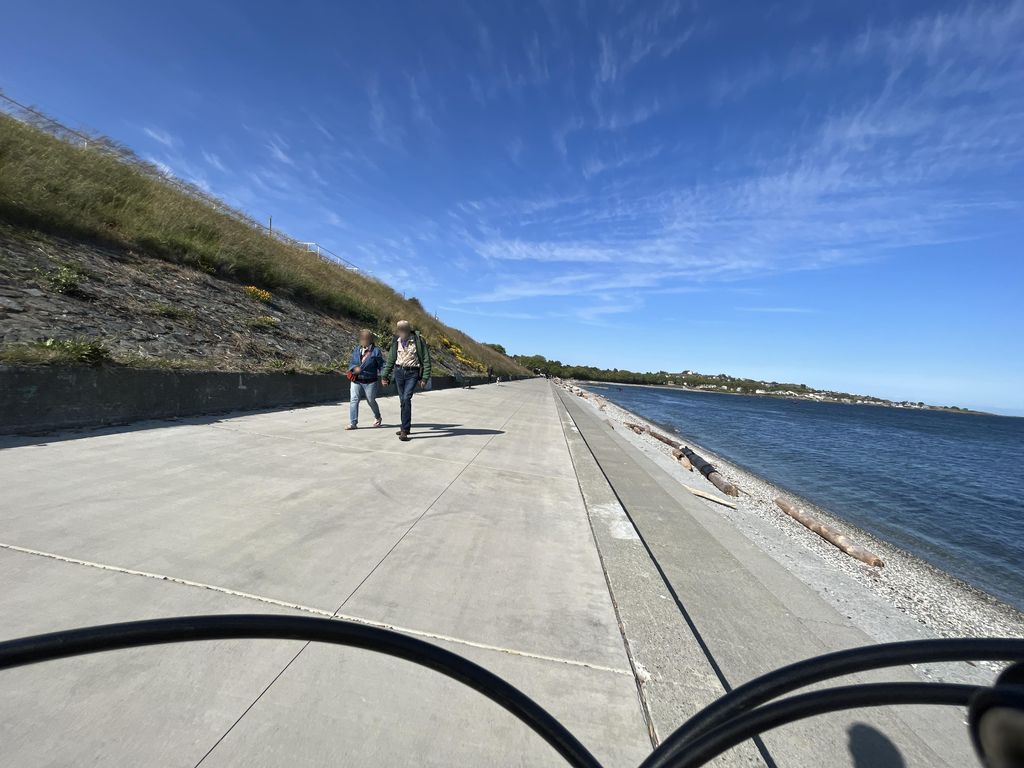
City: victoria